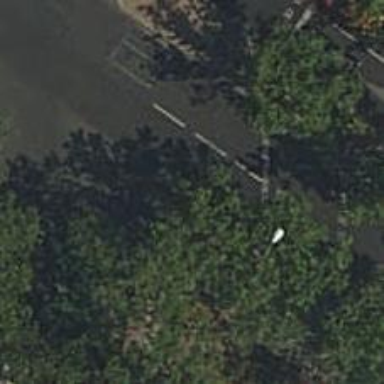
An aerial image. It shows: Road with traffic signals.